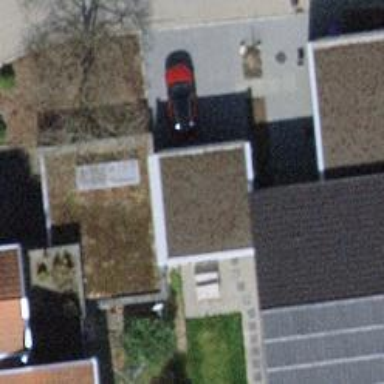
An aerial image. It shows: Garage.